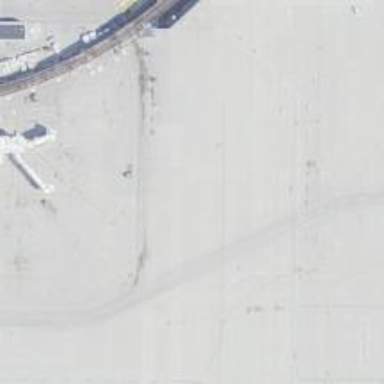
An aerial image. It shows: Airport gate.